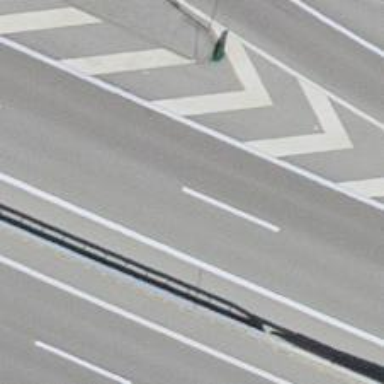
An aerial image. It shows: Asphalt motorway.